Question: What is the result of this measurement?
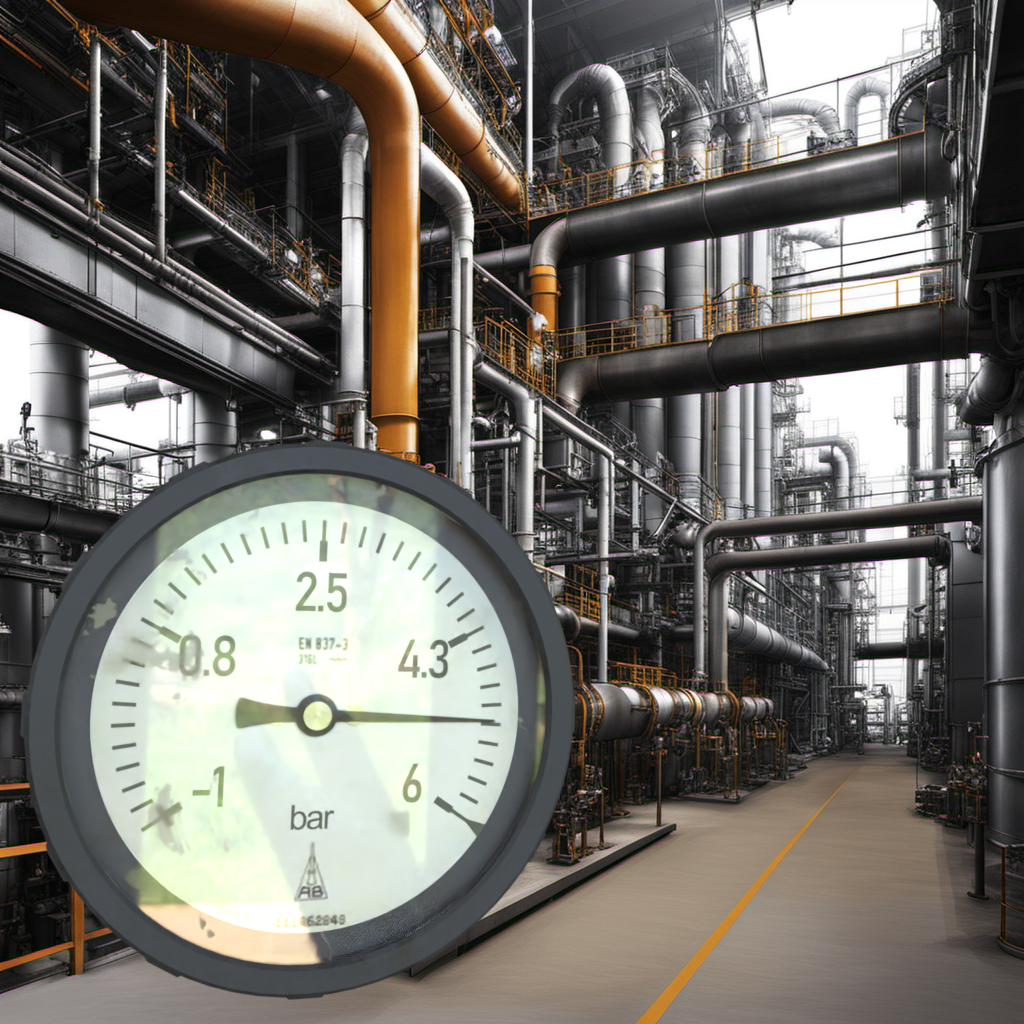
Answer: The result is 5.09
Question: What is the value range of the measurement in the image?
Answer: The range is from -1 to 6
Question: What is the minimum and maximum reading range of the measurement in the image?
Answer: The minimum value is -1 and the maximum value is 6